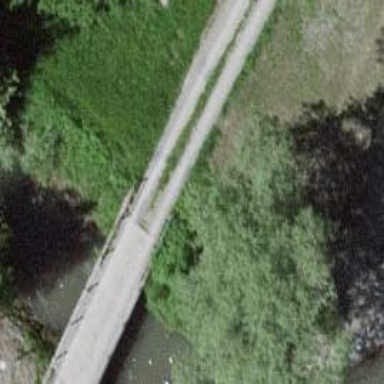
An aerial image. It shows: Service road on bridge.